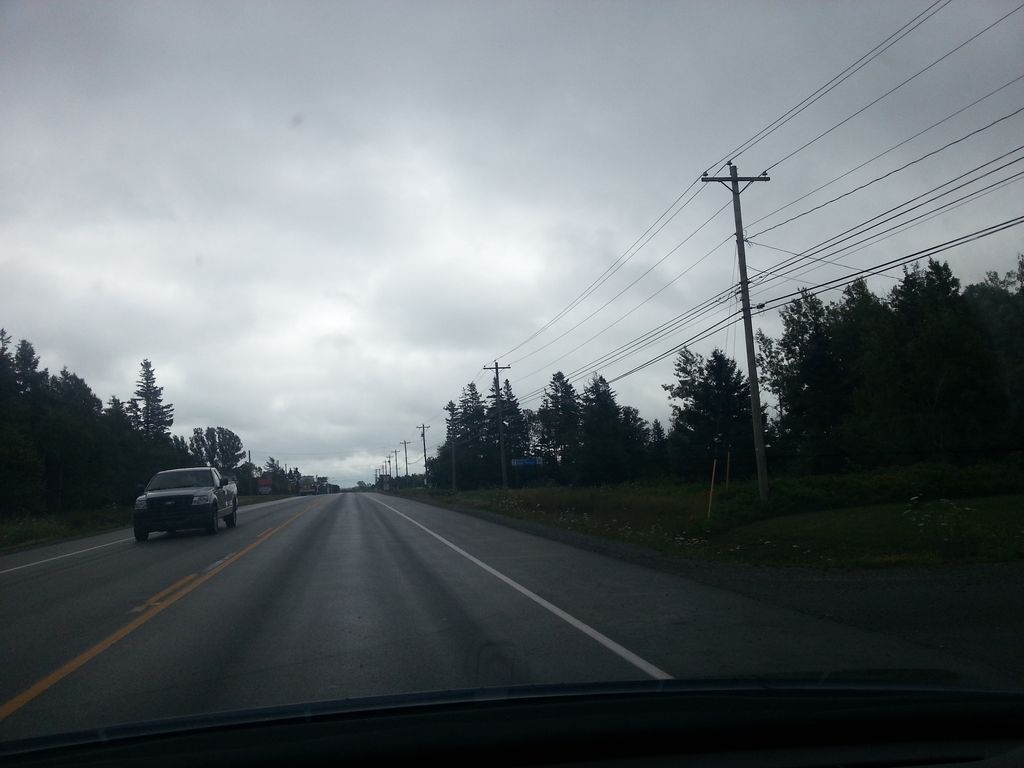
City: charlottetown